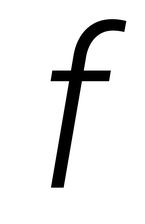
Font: Roboto-Italic_Light_Italic